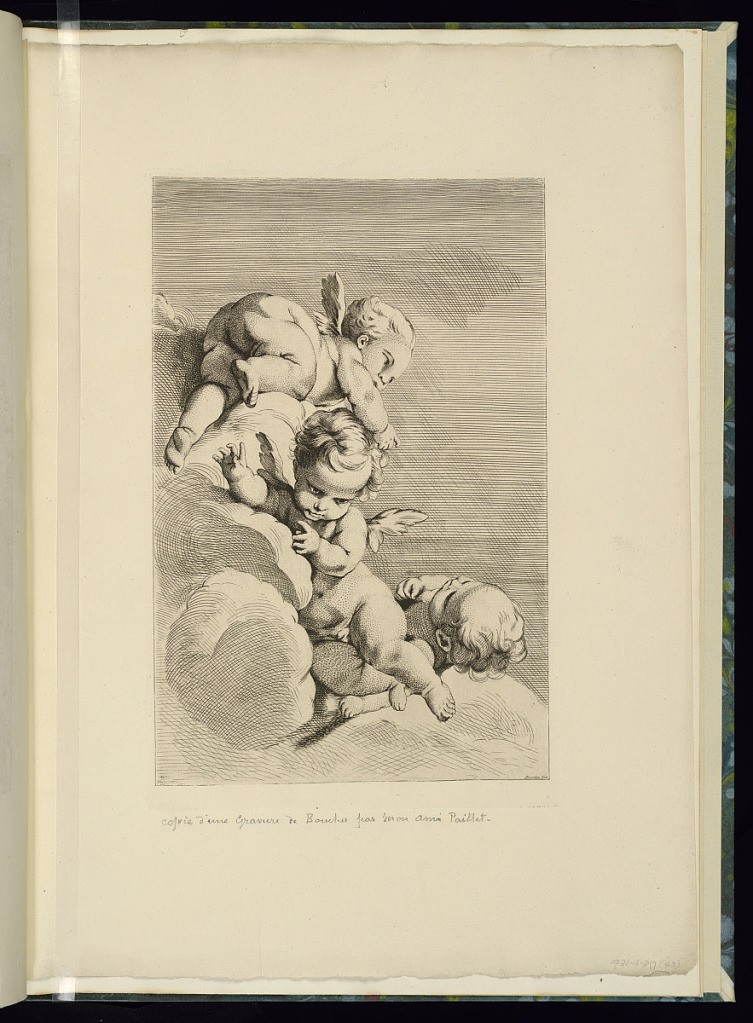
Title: Three Putti
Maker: François Boucher, French, 1703–1770
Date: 19th century?
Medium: Etching on laid paper
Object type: Print
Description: Copy of the title page before lettering from the ‘CINQUIEME LIVRE de Grouppes d'Enfans' by Boucher, also bound in this album (1921-6-247-25).  Three putti play in the clouds, one above the other, with clouds to the left and below. The plate is signed, with an additional inscription in graphite below suggesting this is a 19th-century or early 20th-century copy.